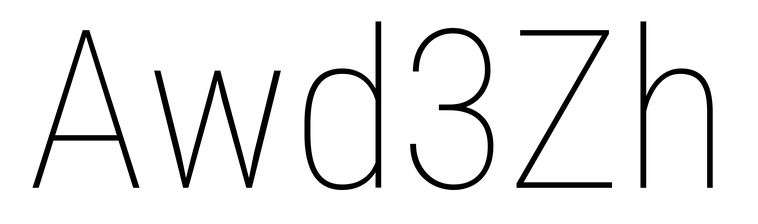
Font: Roboto_Condensed_Thin